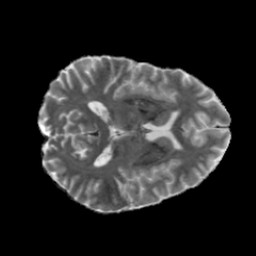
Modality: MD
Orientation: axial
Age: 30
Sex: male
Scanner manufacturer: siemens
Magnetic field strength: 6.98 T
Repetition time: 7.776 s
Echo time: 0.076 s